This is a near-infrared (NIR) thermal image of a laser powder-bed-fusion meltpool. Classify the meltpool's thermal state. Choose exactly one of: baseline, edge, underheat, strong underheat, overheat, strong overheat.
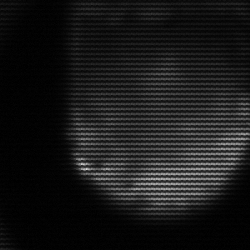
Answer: edge